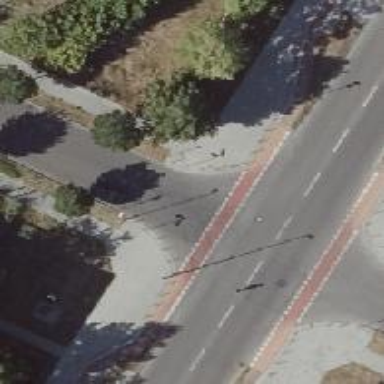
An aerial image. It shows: Road with "give way" sign.